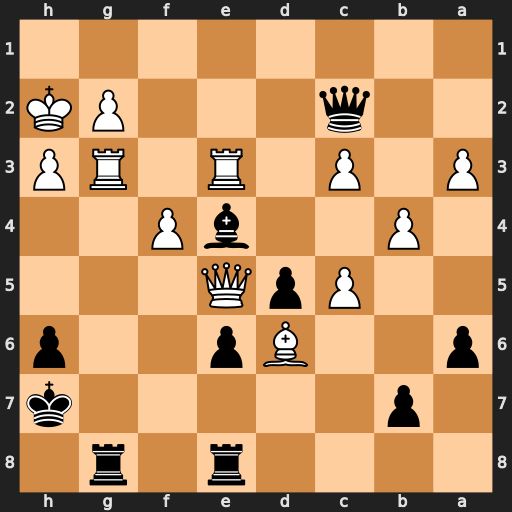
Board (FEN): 4r1r1/1p5k/p2Bp2p/2PpQ3/1P2bP2/P1P1R1RP/2q3PK/8
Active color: b
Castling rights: -
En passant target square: -
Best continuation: Qxg2+ Rxg2 Rxg2+ Kh1 Reg8 Qxe4+ dxe4